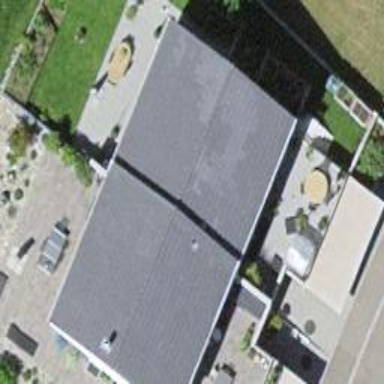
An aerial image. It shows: Residential building.